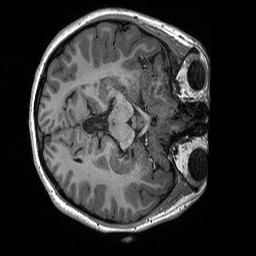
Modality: T1w
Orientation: axial
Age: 19
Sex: female